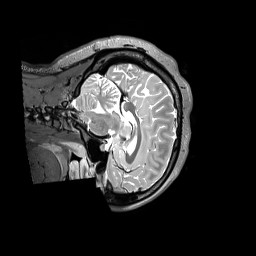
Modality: T2w
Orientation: sagittal
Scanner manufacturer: siemens
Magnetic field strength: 3 T
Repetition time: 3.2 s
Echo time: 0.406 s